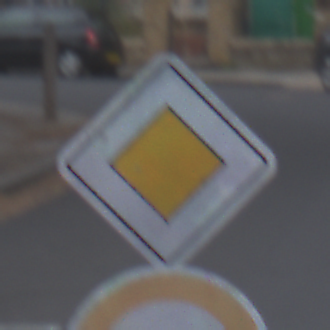
Verkehrszeichen: Vorfahrtsstrasse
Zusatzzeichen unten: UeberholverbotKraftfahrzeuge
Umgebung: Outdoor, Urban
Tageszeit: MorningAfternoon
Wetter: Overcast
Licht: Natural
Jahreszeit: NotSpecified
Kontrast: LowContrast